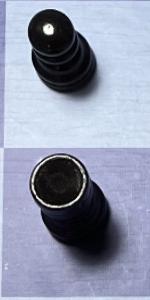
Label: Rook_Black